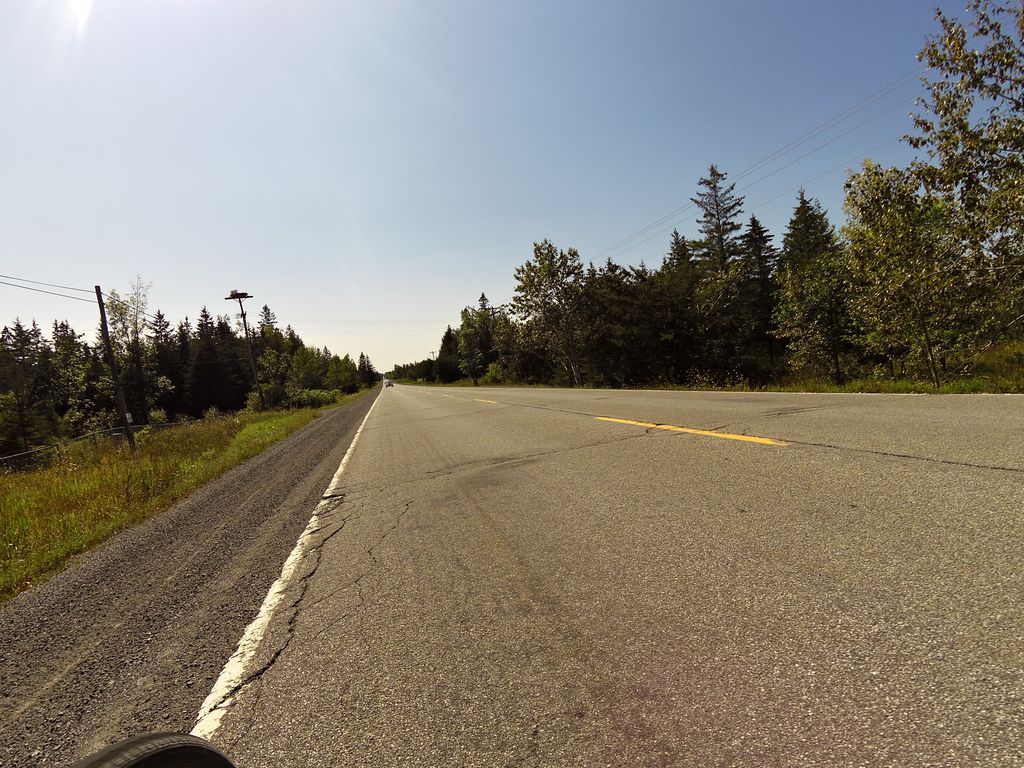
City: ottawa-gatineau